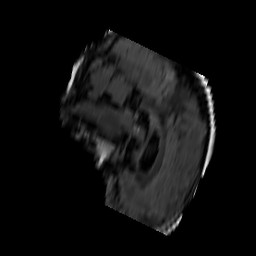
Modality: FLAIR
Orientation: sagittal
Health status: ill
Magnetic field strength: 3 T